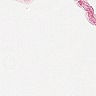
Metastatic tissue present: no